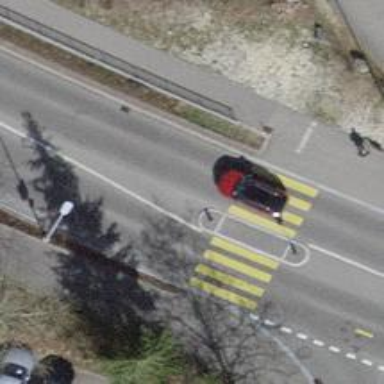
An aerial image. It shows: Marked crossing with pedestrian island.